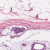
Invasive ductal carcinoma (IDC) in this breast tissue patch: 1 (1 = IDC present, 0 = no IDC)